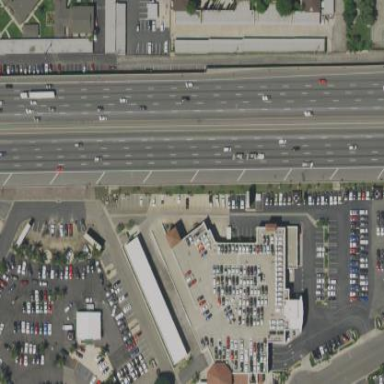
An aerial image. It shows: Commercial building used for car-related activities.